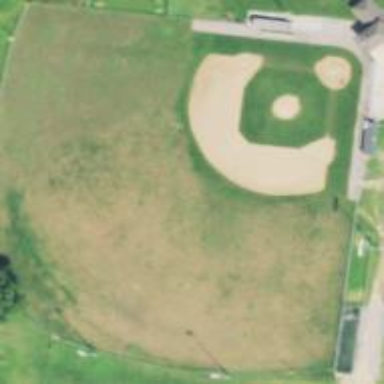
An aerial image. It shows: Baseball pitch for leisure land activities.